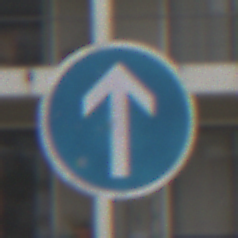
Verkehrszeichen: VorgeschriebeneFahrtrichtungGeradeaus
Umgebung: Outdoor, Urban
Tageszeit: Midday
Wetter: Overcast
Licht: Natural
Jahreszeit: NotSpecified
Kontrast: LowContrast